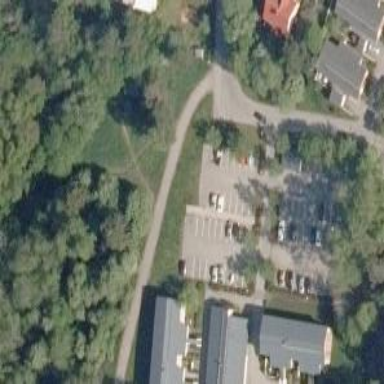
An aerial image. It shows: Path with excellent trail visibility.